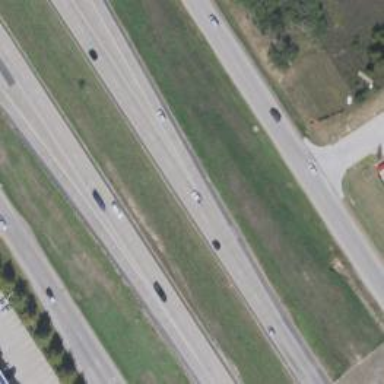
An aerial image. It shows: Motorway.